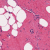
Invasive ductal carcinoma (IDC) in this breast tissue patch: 0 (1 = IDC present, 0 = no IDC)